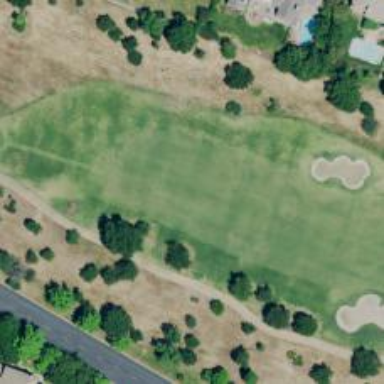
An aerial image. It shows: View of golf hole.